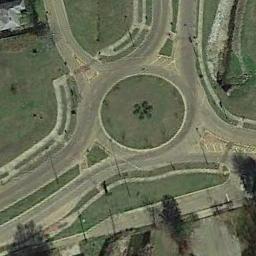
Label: roundabout